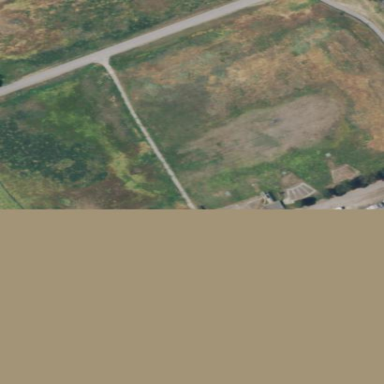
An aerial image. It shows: Shooting range on leisure land pitch.